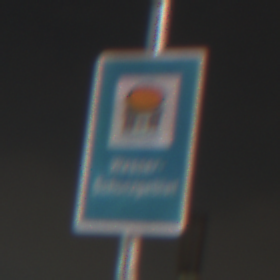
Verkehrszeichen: Wasserschutzgebiet
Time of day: Night
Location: Outdoor (Urban)
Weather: PartlyCloudy
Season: NotSpecified
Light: Artificial